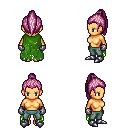
a pixel art fantasy rpg character, female body template, human, tanned skin, green tattered cape, teal pants, pink long topknot hairstyle, metal gloves, metal boots, four views (front, back, left, right), 2x2 character sprite sheet, small pixel art, hard edges, no anti-aliasing